Interaction volume radius: 10 \u00c5
Interaction volume height: 10 \u00c5
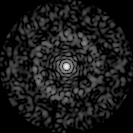
Disorder parameter: 0.8423